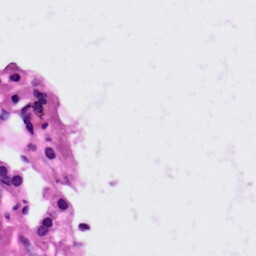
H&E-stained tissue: Lung